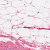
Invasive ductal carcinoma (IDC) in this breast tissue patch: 0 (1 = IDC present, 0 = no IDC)